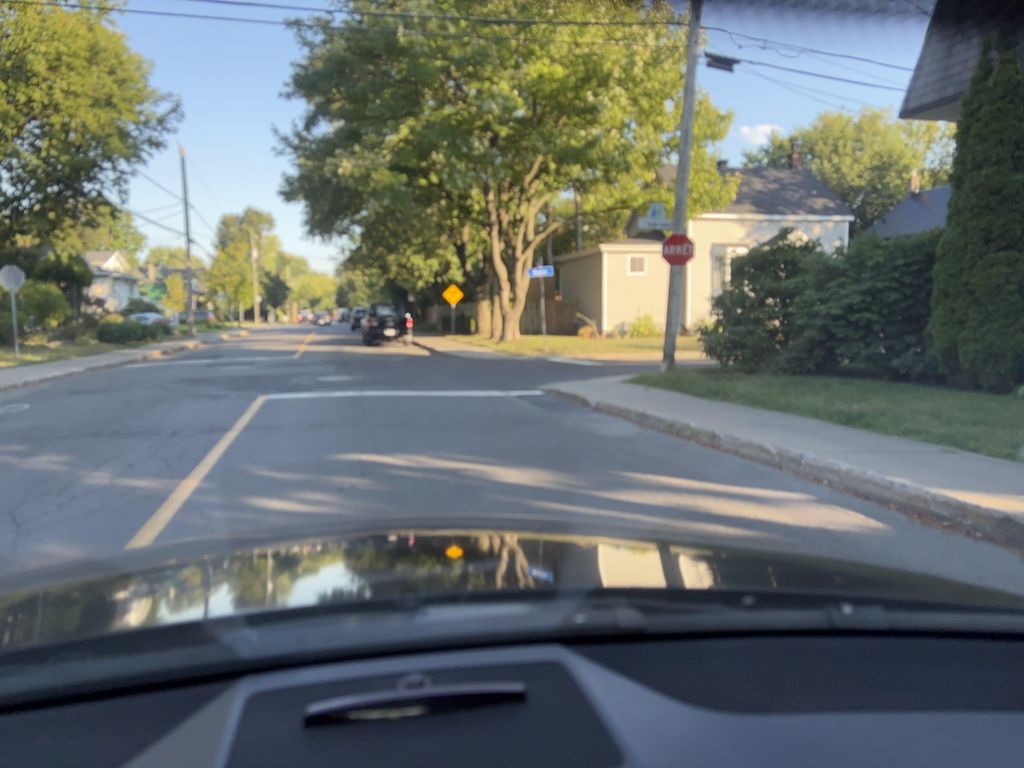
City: montreal